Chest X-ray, AP view. Patient: 35 years old, sex M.
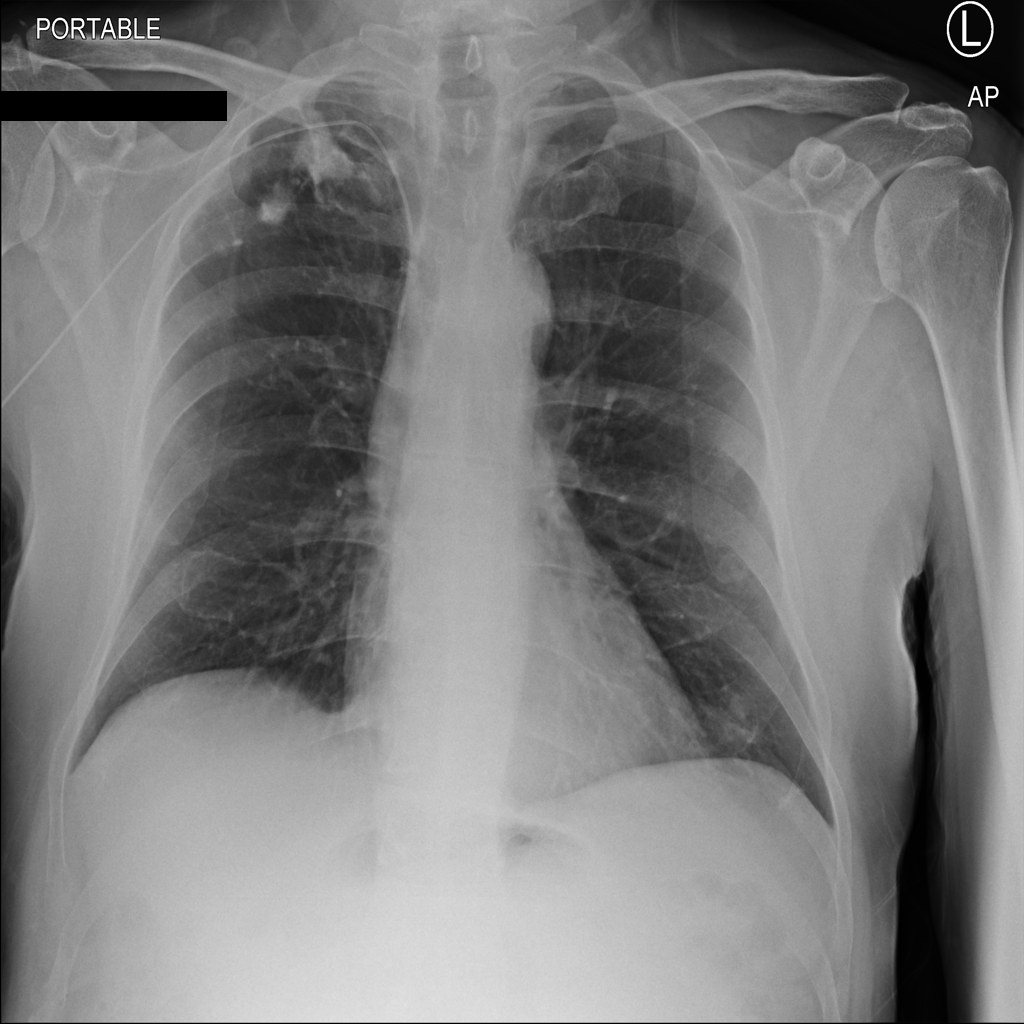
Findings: Mass